Question: I'm getting the following error message when trying to restore a (known good) .bacpac file to a new SQL Server 2014 (Express) instance through the "Import Data-tier Application" wizard:
===================================
Unable to connect to target server. (Microsoft.Data.Tools.Schema.Sql)
---
Program Location:
at Microsoft.Data.Tools.Schema.Sql.Deployment.SqlDeploymentEndpointServer.OnInit(ErrorManager errors, String targetDBName)
at Microsoft.Data.Tools.Schema.Sql.Deployment.SqlDeployment..ctor(SqlDeploymentConstructor constructor)
at Microsoft.Data.Tools.Schema.Sql.Deployment.SqlDeploymentConstructor.ConstructServiceImplementation()
at Microsoft.SqlServer.Dac.DacServices.CreatePackageToDatabaseDeployment(String connectionString, IPackageSource packageSource, String targetDatabaseName, DacAzureDatabaseSpecification creationDefaults, DacDeployOptions options, ErrorManager errorManager)
at Microsoft.SqlServer.Dac.DeployOperation.<>c__DisplayClass3.<>c__DisplayClass5.b__1()
at Microsoft.Data.Tools.Schema.Sql.Dac.OperationLogger.Capture(Action action)
at Microsoft.SqlServer.Dac.DeployOperation.<>c__DisplayClass3.b__0(Object operation, CancellationToken token)
at Microsoft.SqlServer.Dac.Operation.Microsoft.SqlServer.Dac.IOperation.Run(OperationContext context)
at Microsoft.SqlServer.Dac.ReportMessageOperation.Microsoft.SqlServer.Dac.IOperation.Run(OperationContext context)
at Microsoft.SqlServer.Dac.OperationExtension.CompositeOperation.Microsoft.SqlServer.Dac.IOperation.Run(OperationContext context)
at Microsoft.SqlServer.Dac.OperationExtension.CompositeOperation.Microsoft.SqlServer.Dac.IOperation.Run(OperationContext context)
at Microsoft.SqlServer.Dac.DeployOperation.Microsoft.SqlServer.Dac.IOperation.Run(OperationContext context)
The error specifically doesn't make sense because it successfully creates the database, as reported here (and manually confirmed). It just doesn't import the data.

Googling hasn't turned up anything. Anybody else run into this? Any workarounds? Give up and go back to 2012?
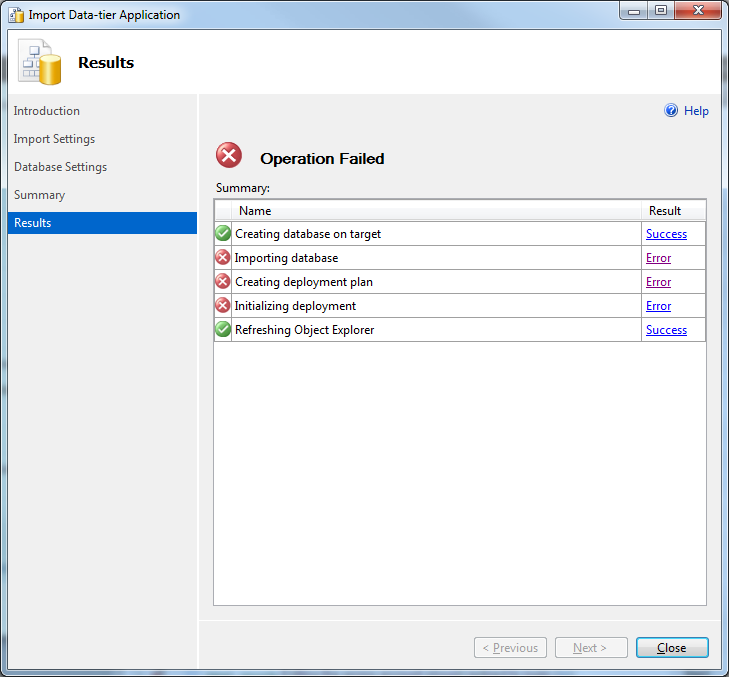
Answer: I never did figure this out, but uninstalling 2014 and dropping back to 2012 seemed to fix it. For now, I'm chalking it up to a bug in 2014. It's not even at the beta stage yet, so I suppose it's not surprising that there are still significant bugs. (Still, isn't it interesting how so many other companies manage to release software on a much more aggressive schedule than MS, with each release being so much more stable?)